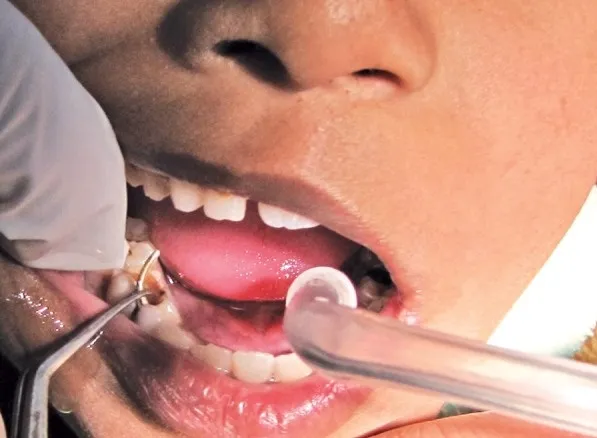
Pin being removed with the tweezer.
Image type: medical_photograph (other_medical_photograph)